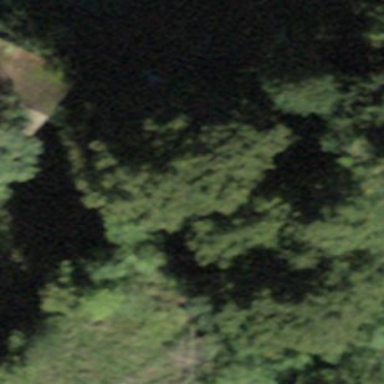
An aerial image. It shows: Forest area.